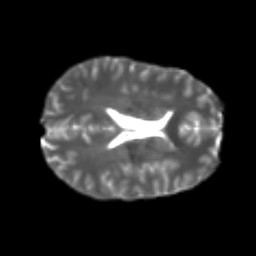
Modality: T2w
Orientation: axial
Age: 25
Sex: male
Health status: healthy
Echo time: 0.074 s